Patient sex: F
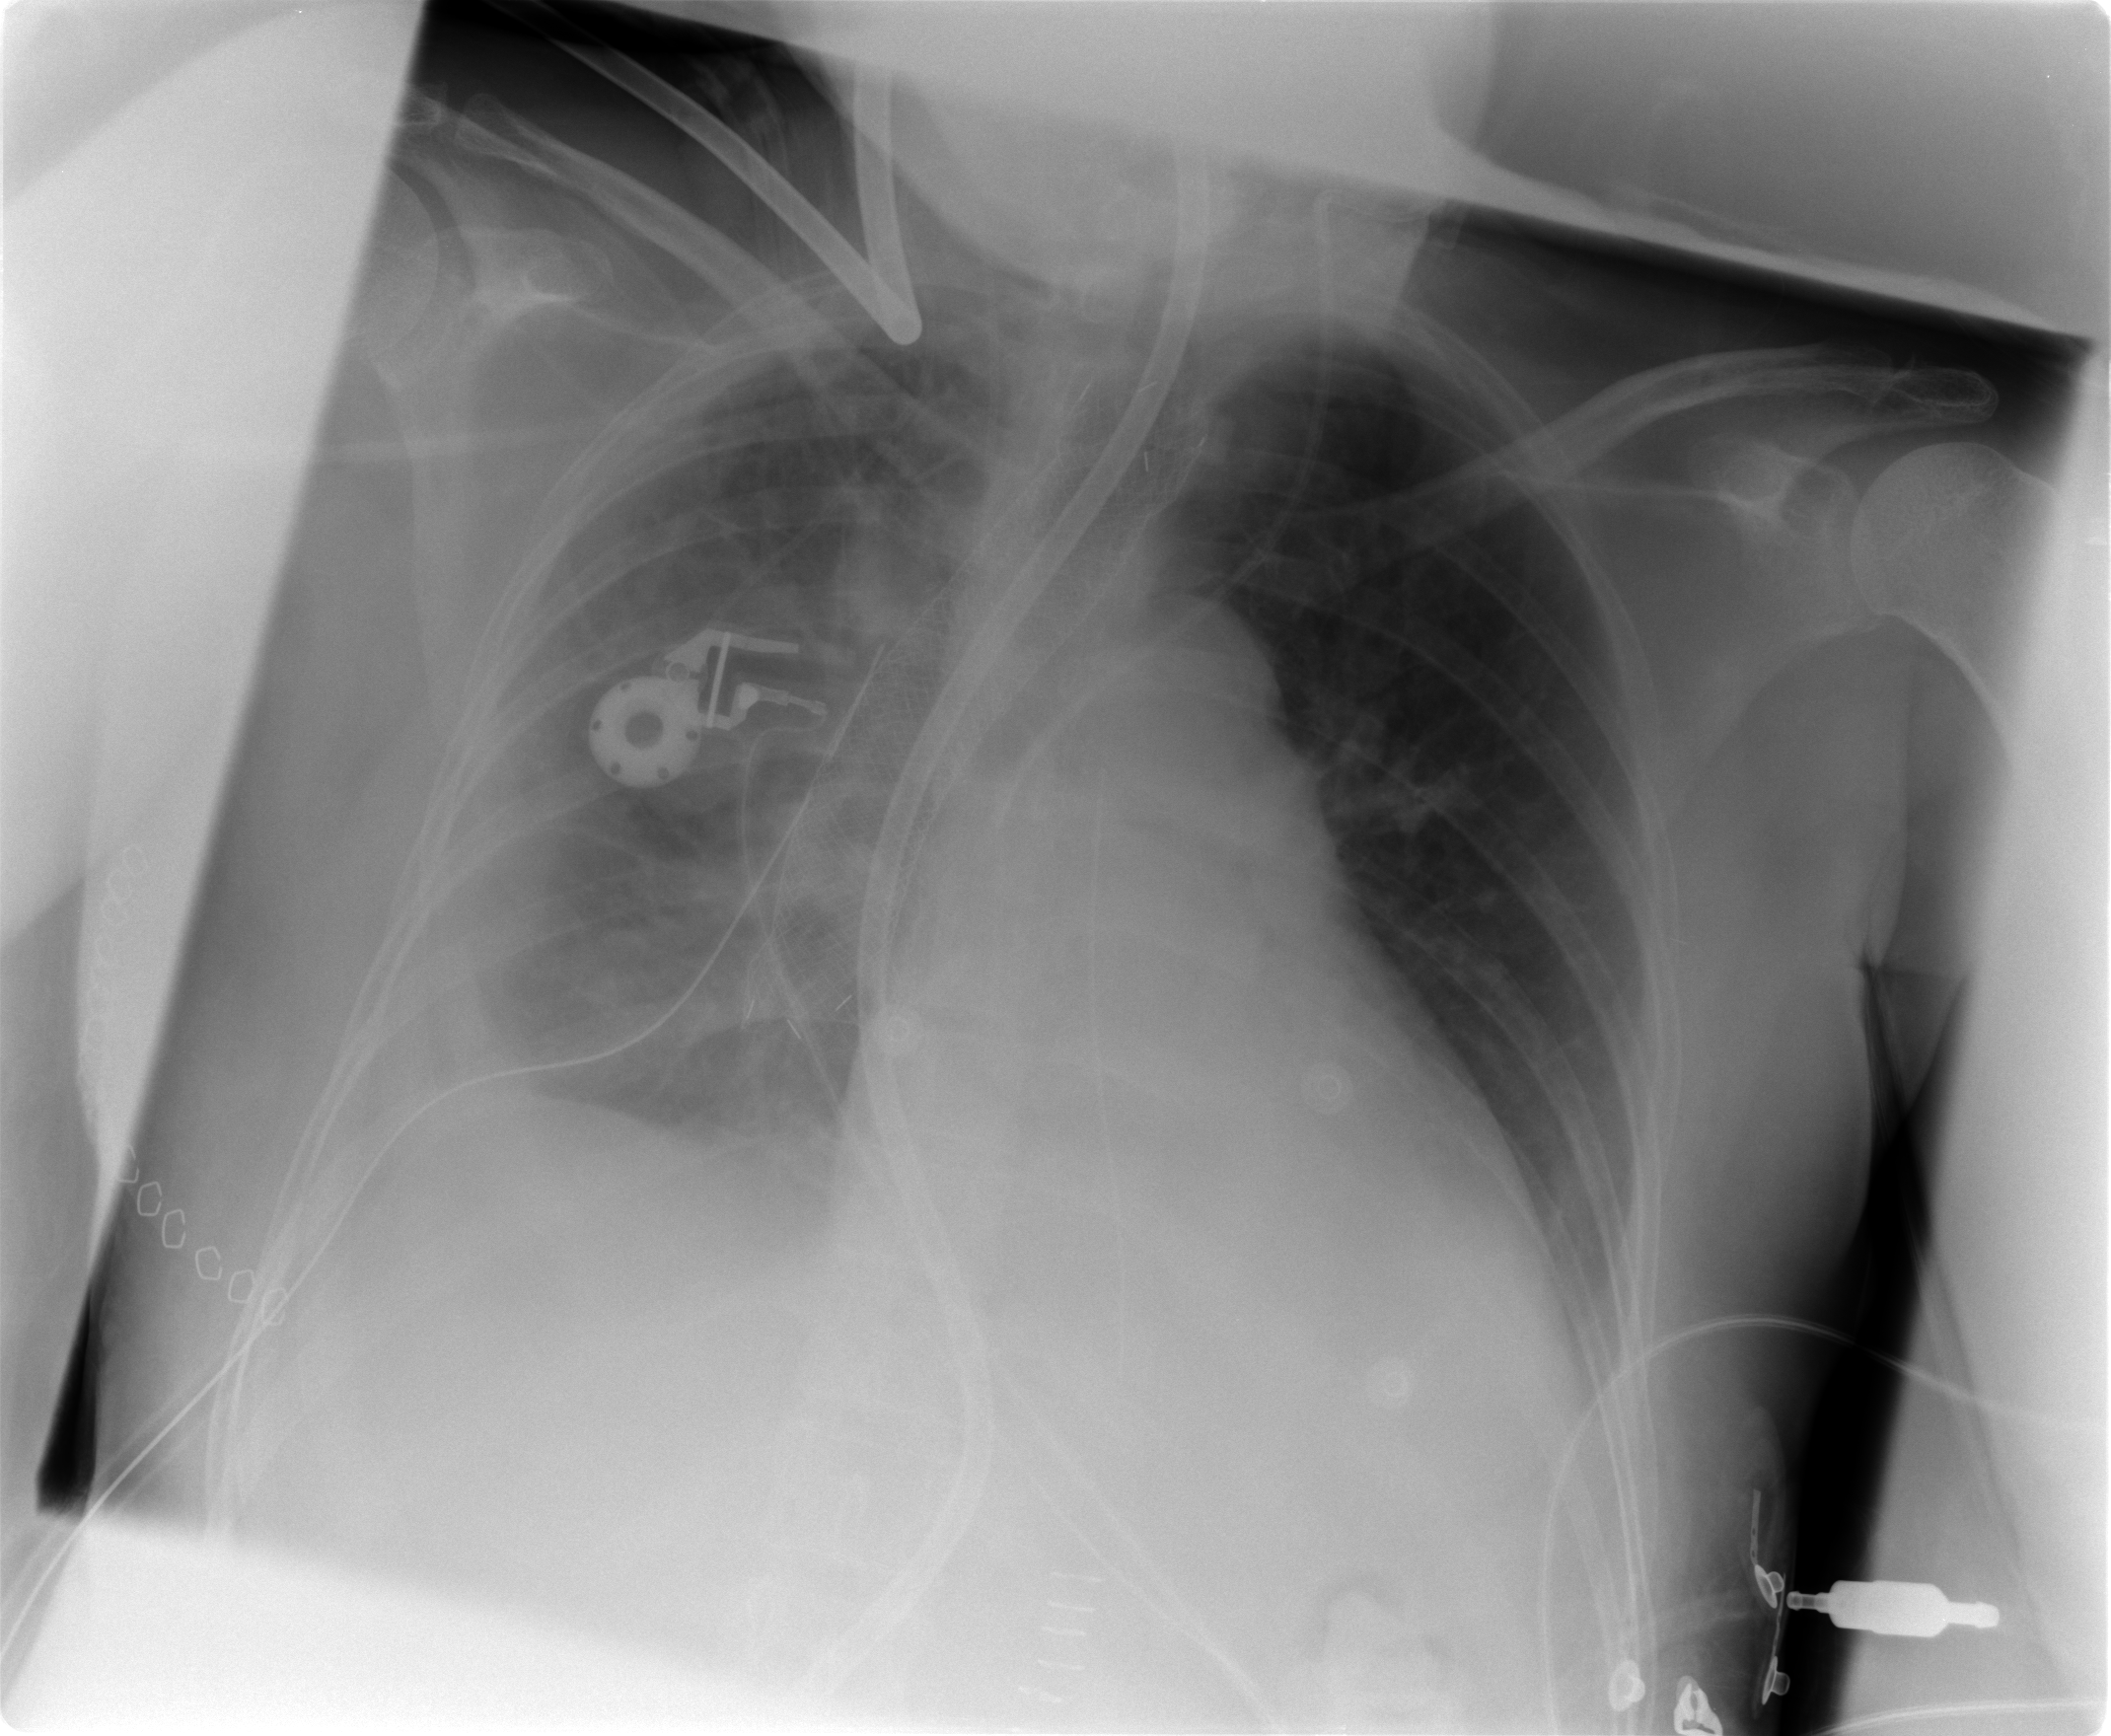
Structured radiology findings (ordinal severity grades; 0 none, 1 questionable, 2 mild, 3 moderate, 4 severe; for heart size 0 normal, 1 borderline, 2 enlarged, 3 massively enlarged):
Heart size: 2
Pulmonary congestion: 0
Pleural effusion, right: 3
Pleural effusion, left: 0
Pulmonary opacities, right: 2
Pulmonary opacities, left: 0
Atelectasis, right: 2
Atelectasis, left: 2